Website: bh-photo
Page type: address-validator
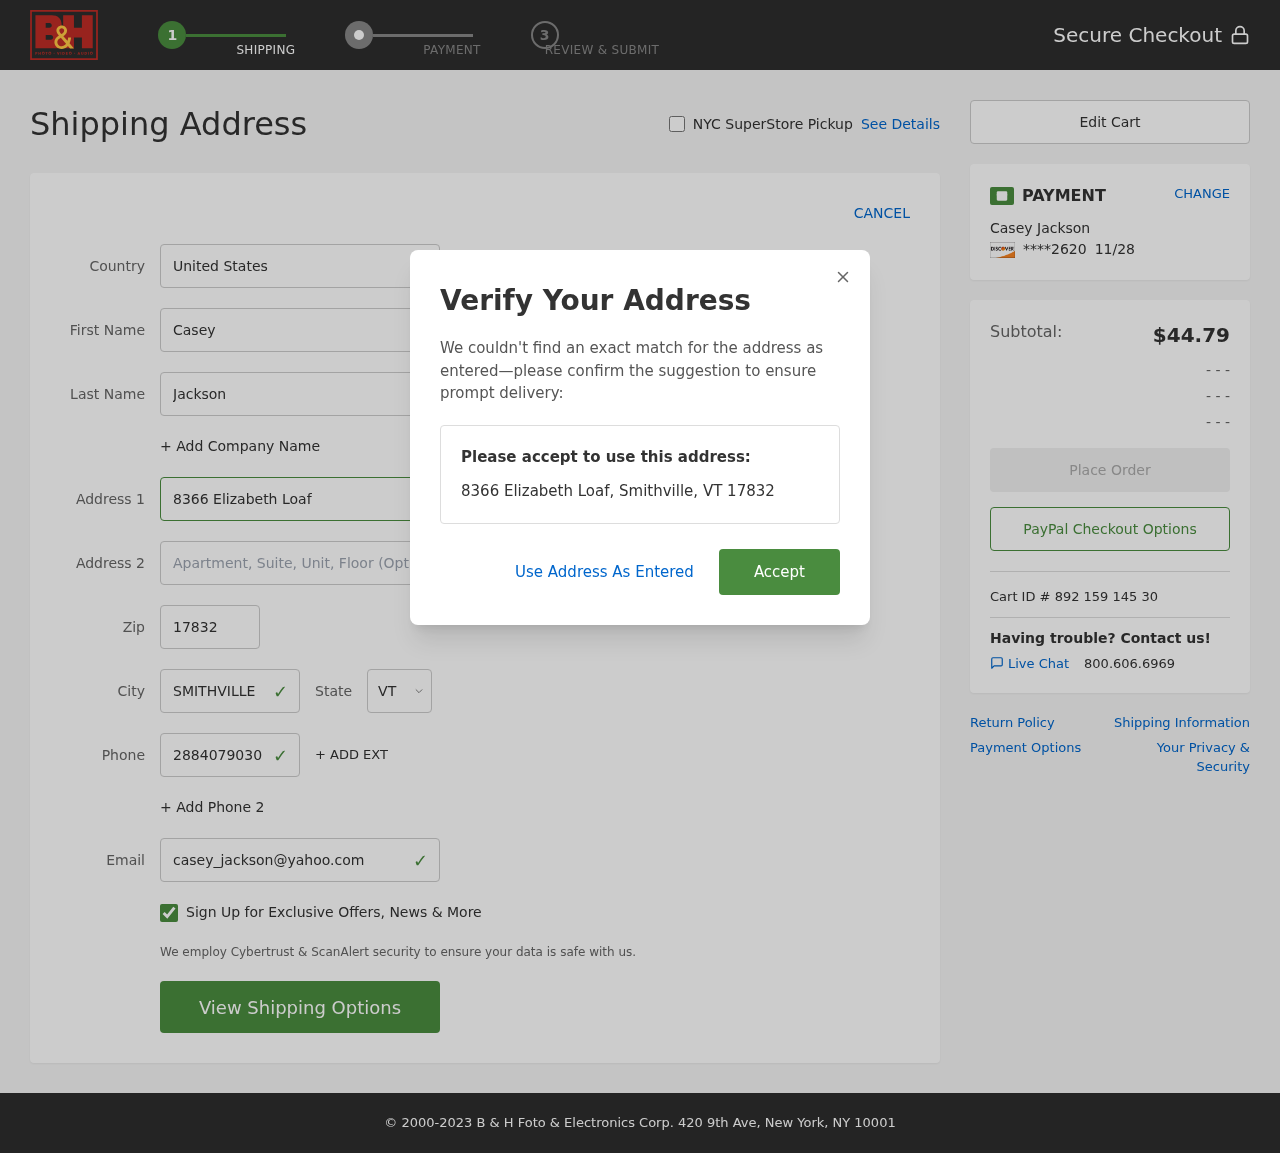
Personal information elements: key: PII_CARD_EXPIRY
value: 11/28
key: PII_CARD_LAST4
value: ****2620
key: PII_CITY
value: Smithville
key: PII_COUNTRY
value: United States
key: PII_EMAIL
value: casey_jackson@yahoo.com
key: PII_FIRSTNAME
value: Casey
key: PII_FULLNAME
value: Casey Jackson
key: PII_LASTNAME
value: Jackson
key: PII_PHONE
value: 2884079030
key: PII_POSTCODE
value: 17832
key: PII_STATE_ABBR
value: VT
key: PII_STREET
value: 8366 Elizabeth Loaf
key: PII_CITY_STATE_ZIP
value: Smithville, VT 17832
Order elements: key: ORDER_SUBTOTAL
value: $44.79
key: ORDER_ID
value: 892 159 145 30